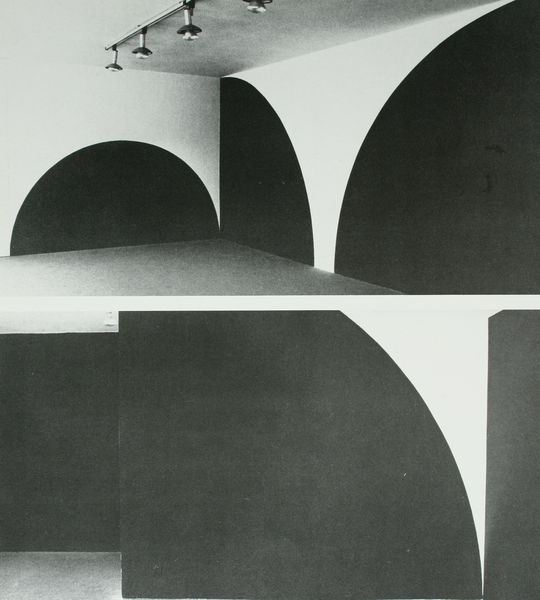
Titel: Installation Marilena Bonomo Gallery, Bari - Black arcs using the height of the wall as a radius, and black arcs using the midpoints of the wall as a radius
Künstler: Sol Lewitt
Schlagwörter: dunkel, schatten, weiß, ausschnitt, grau, hell, lampen, licht, raum, schwarz, decke, spitzen, kreis, rund, fotos, bogen, zwei, formen, linien, figuren, foto, bögen, wände, kreise, räume, halbkreis, halbrund, museum, sol, lewitt, rundungen, installation, opart, halbbogen, kreissegmente, sol lewitt, strahler, installationen, zwsei